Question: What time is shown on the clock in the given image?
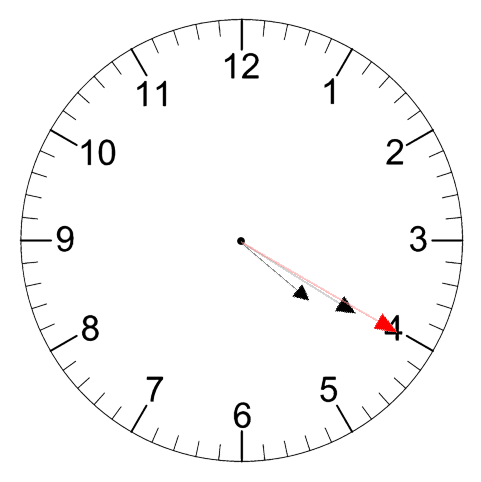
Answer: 04:20:20